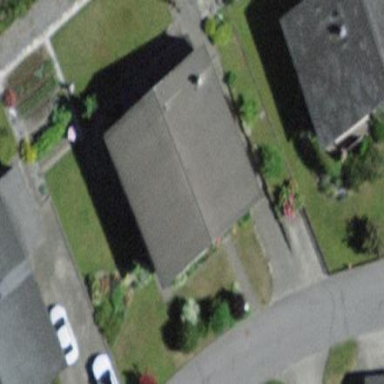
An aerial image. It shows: Residential building with gabled roof made of roof tiles.